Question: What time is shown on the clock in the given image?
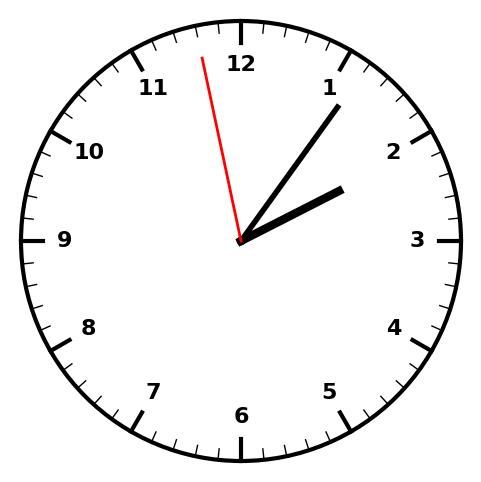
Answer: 02:05:58